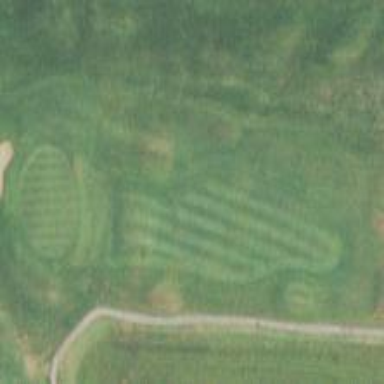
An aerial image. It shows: Grassy area designated as golf fairway.